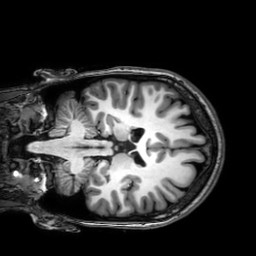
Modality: T1w
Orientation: coronal
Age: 20
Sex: female
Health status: healthy
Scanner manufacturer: philips
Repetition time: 0.008328 s
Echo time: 0.00386 s